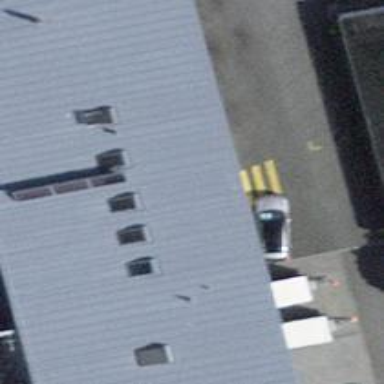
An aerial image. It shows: Car repair shop.